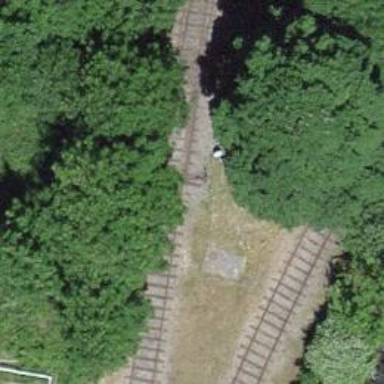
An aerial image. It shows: Railway switch.